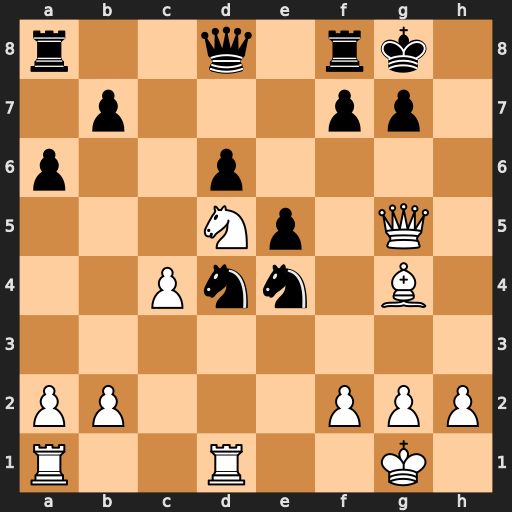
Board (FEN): r2q1rk1/1p3pp1/p2p4/3Np1Q1/2Pnn1B1/8/PP3PPP/R2R2K1
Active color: w
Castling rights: -
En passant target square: -
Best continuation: Ne7+ Qxe7 Qxe7